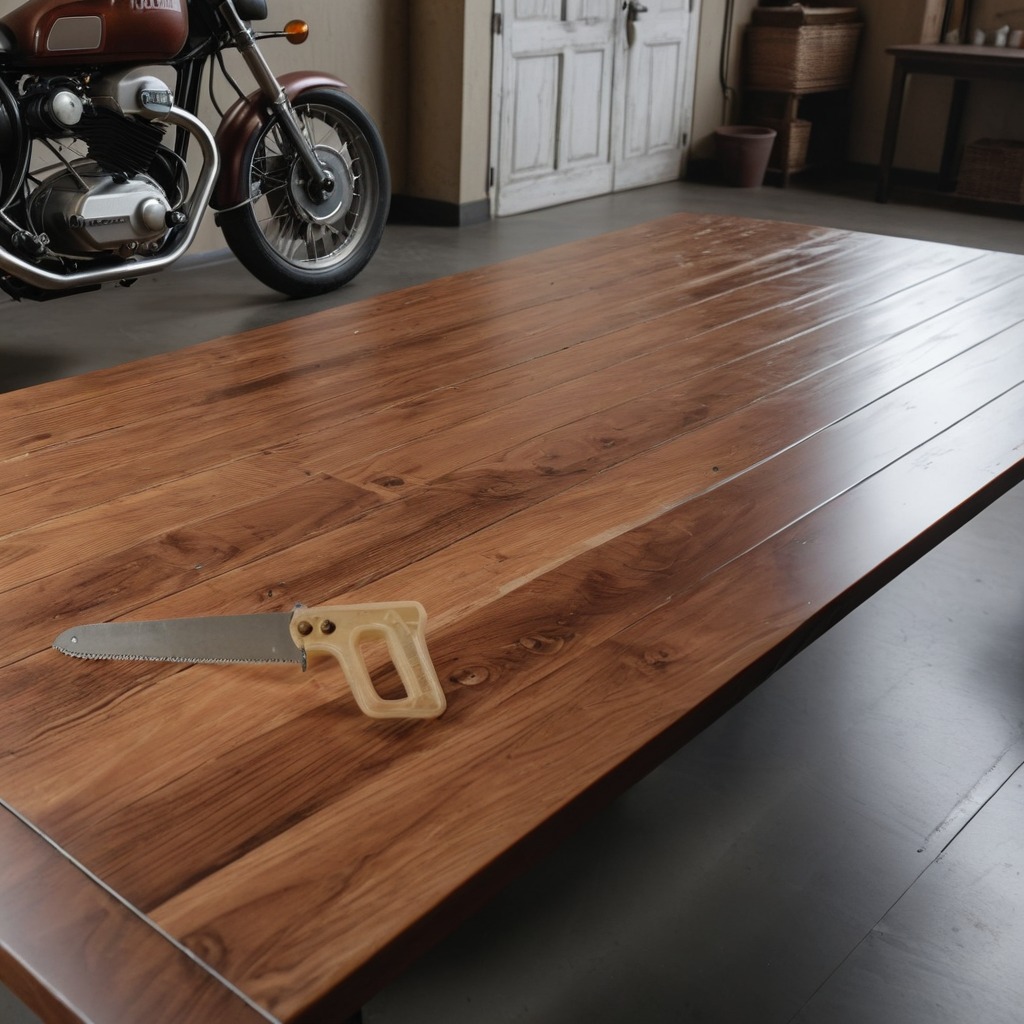
A handheld metal saw lies on an oil-spilled wooden table in a vintage motorcycle garage.